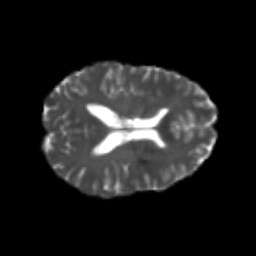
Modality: T2w
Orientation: axial
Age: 25
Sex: female
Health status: healthy
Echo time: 0.074 s